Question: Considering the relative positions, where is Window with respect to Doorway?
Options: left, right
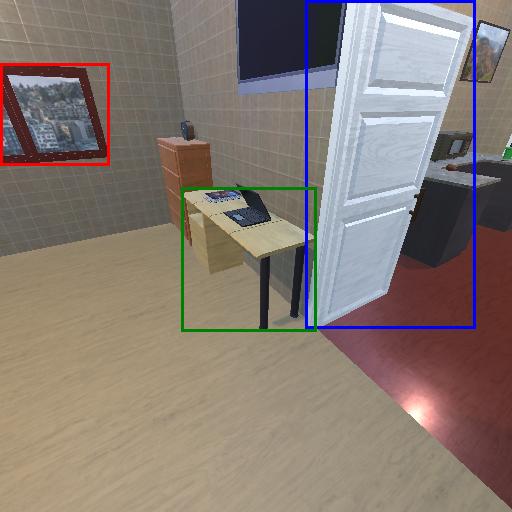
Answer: left